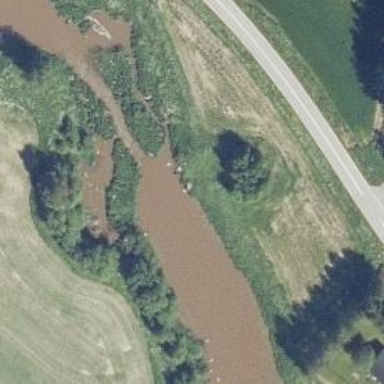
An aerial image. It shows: Rapids in the waterway.